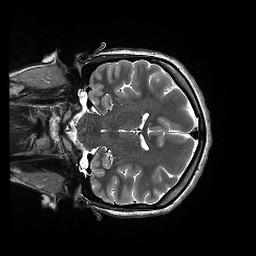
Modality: T2w
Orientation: coronal
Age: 20
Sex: female